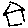
Label: house